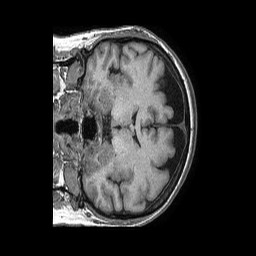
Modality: T1w
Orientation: coronal
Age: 66
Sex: female
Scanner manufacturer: philips
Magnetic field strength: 1.5 T
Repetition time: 0.007473 s
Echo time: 0.003396 s